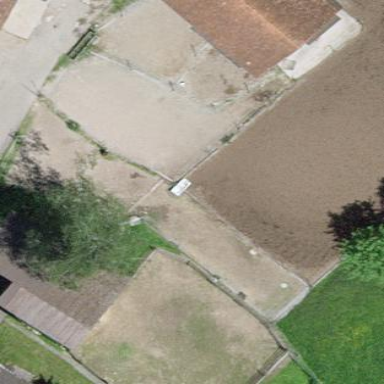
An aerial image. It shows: Stable.